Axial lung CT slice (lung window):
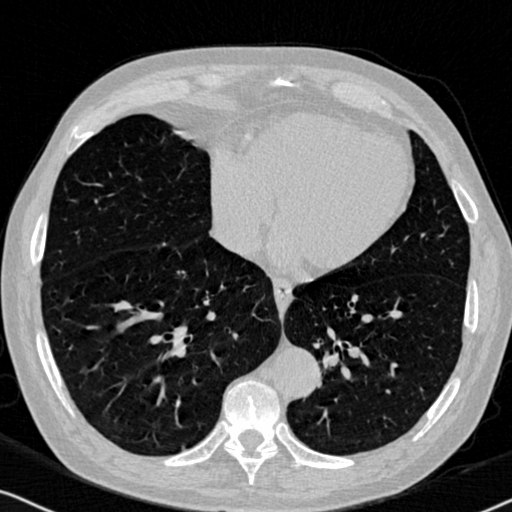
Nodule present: no